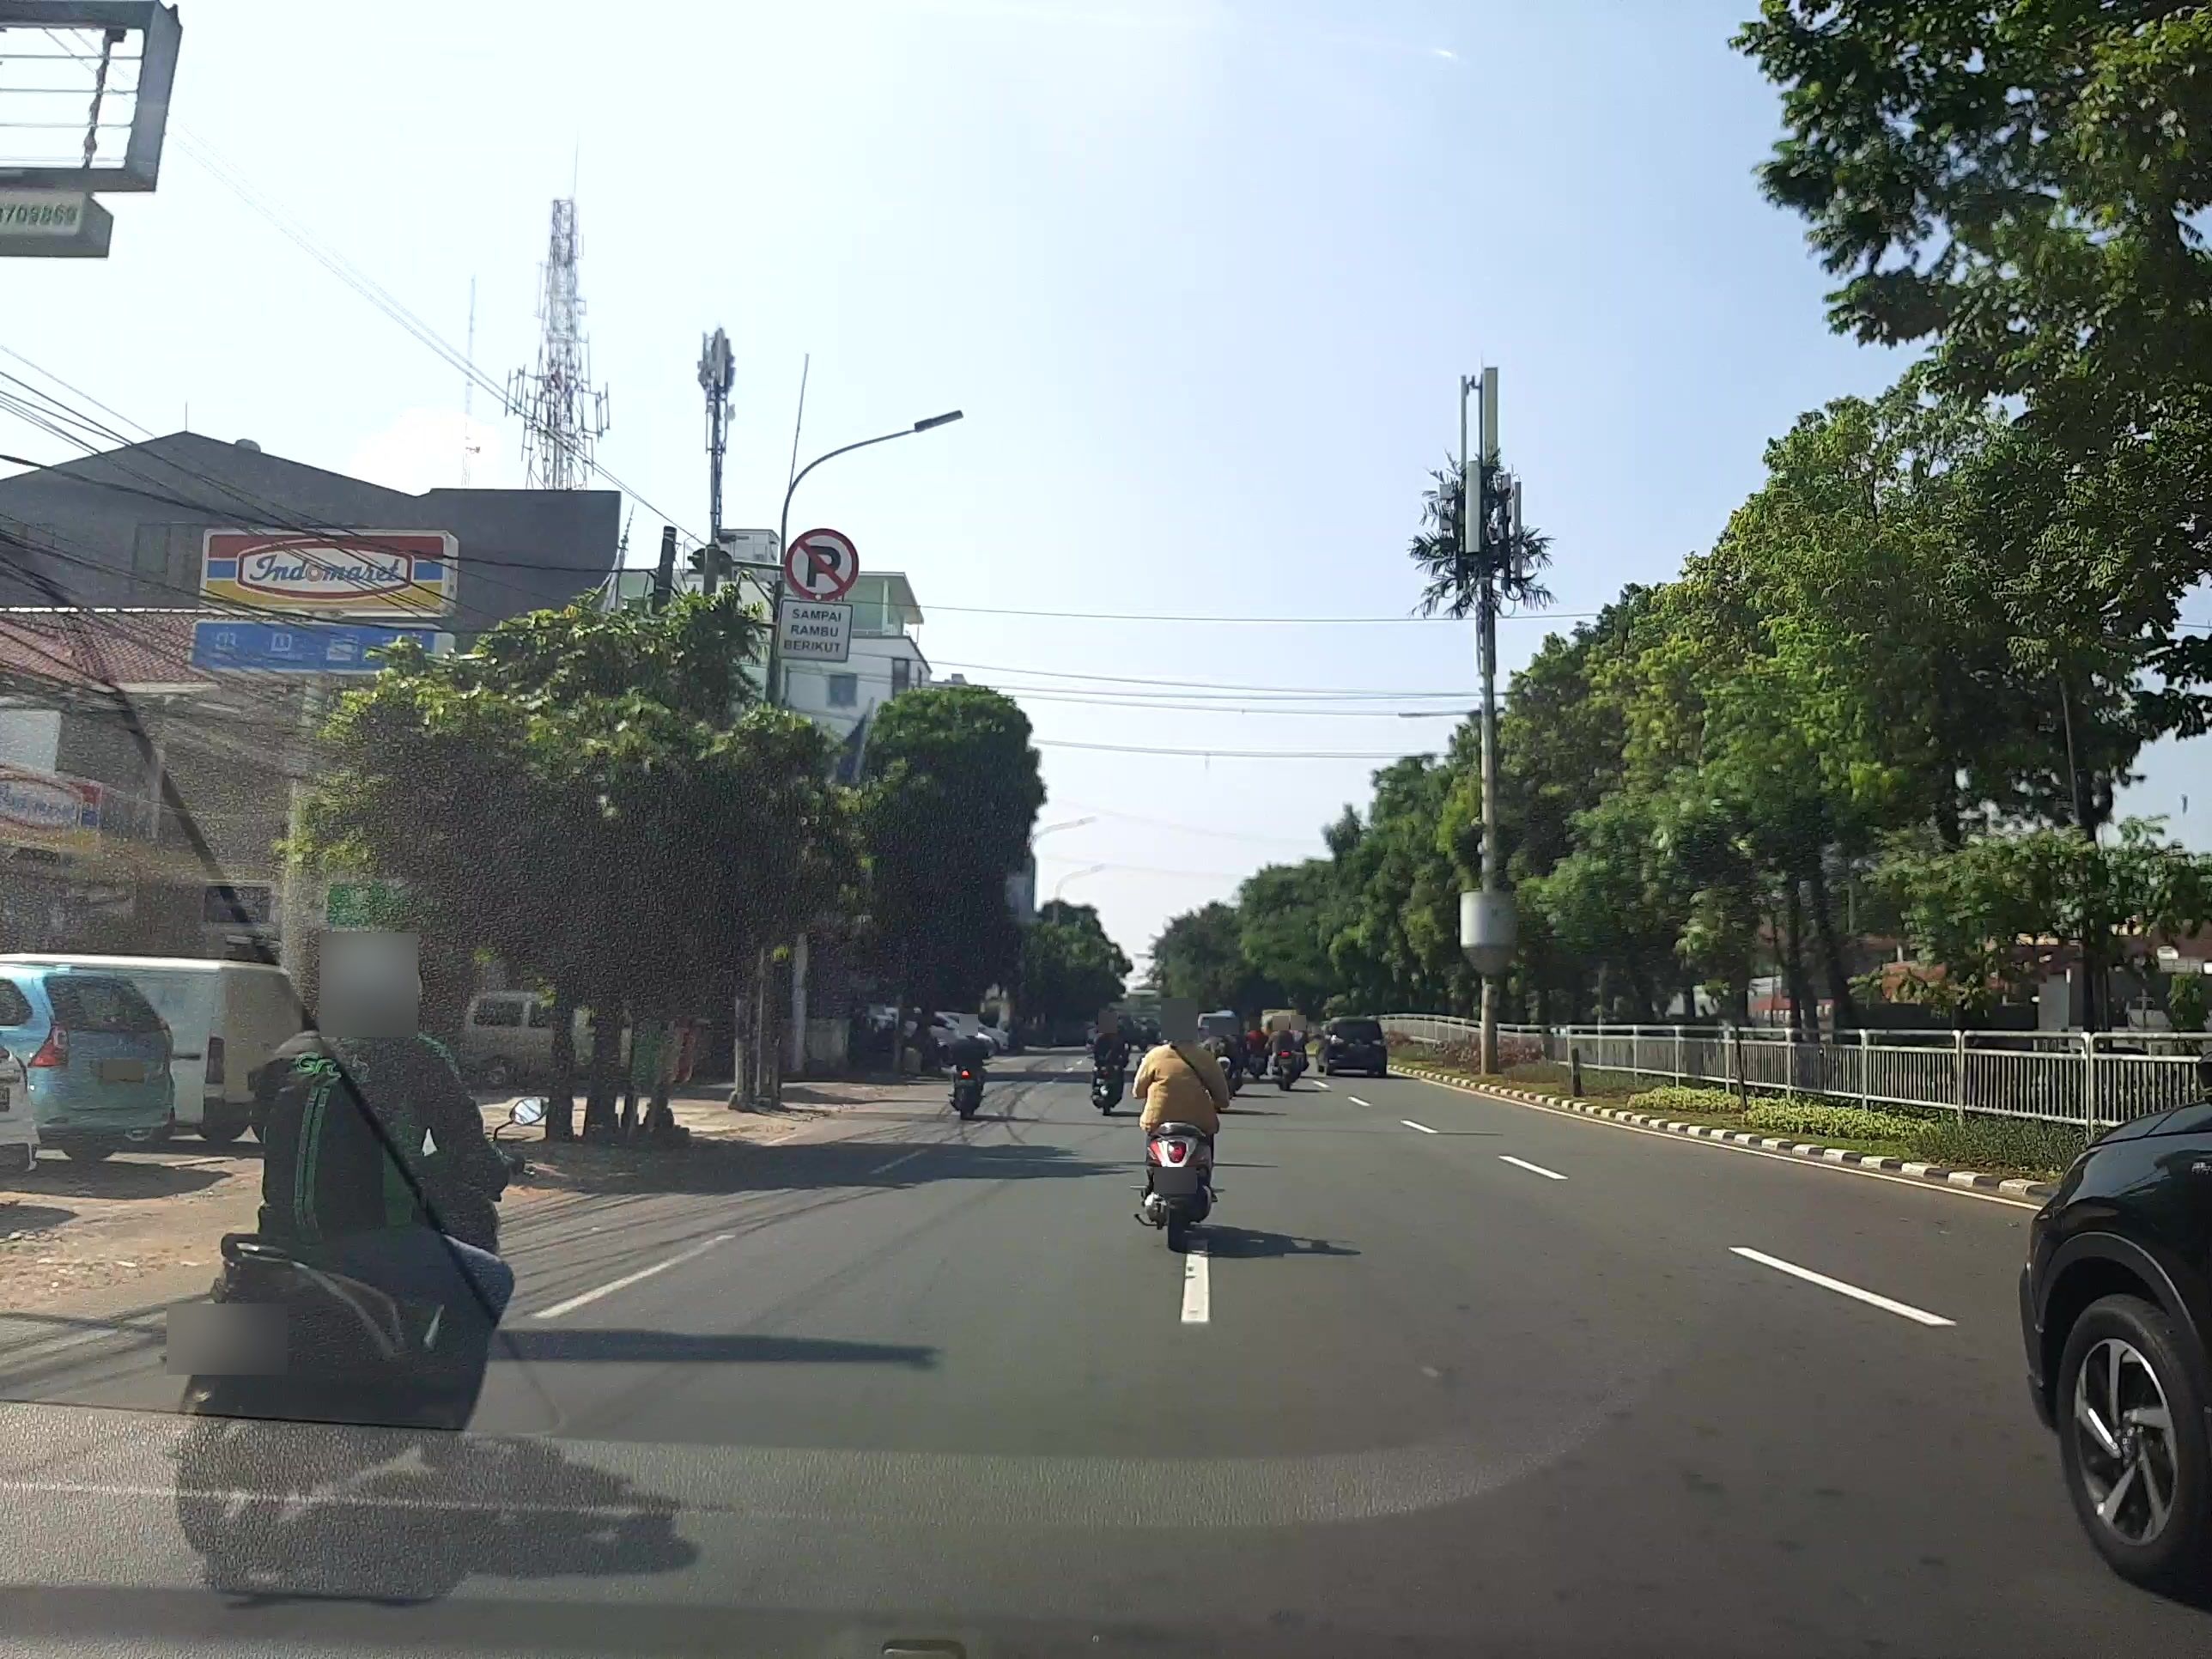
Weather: clear
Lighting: day
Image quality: good
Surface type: driving surface
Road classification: primary
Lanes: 3, 4
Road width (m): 4
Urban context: urban centre
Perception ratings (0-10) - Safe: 5.46, Lively: 7.22, Beautiful: 6.21, Boring: 3.1, Depressing: 4.36, Wealthy: 5.08